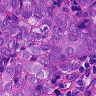
Metastatic tissue present: yes